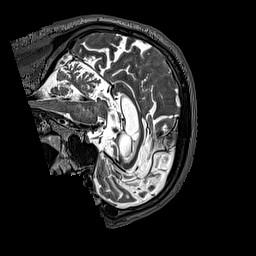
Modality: T2w
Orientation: sagittal
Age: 69
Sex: male
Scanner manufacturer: siemens
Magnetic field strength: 3 T
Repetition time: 3.2 s
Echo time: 0.567 s